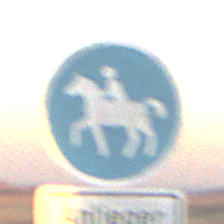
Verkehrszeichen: Reitweg
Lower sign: PersonengruppenFrei1
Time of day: SunriseSunset
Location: Outdoor (Nature)
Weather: Clear
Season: NotSpecified
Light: Natural